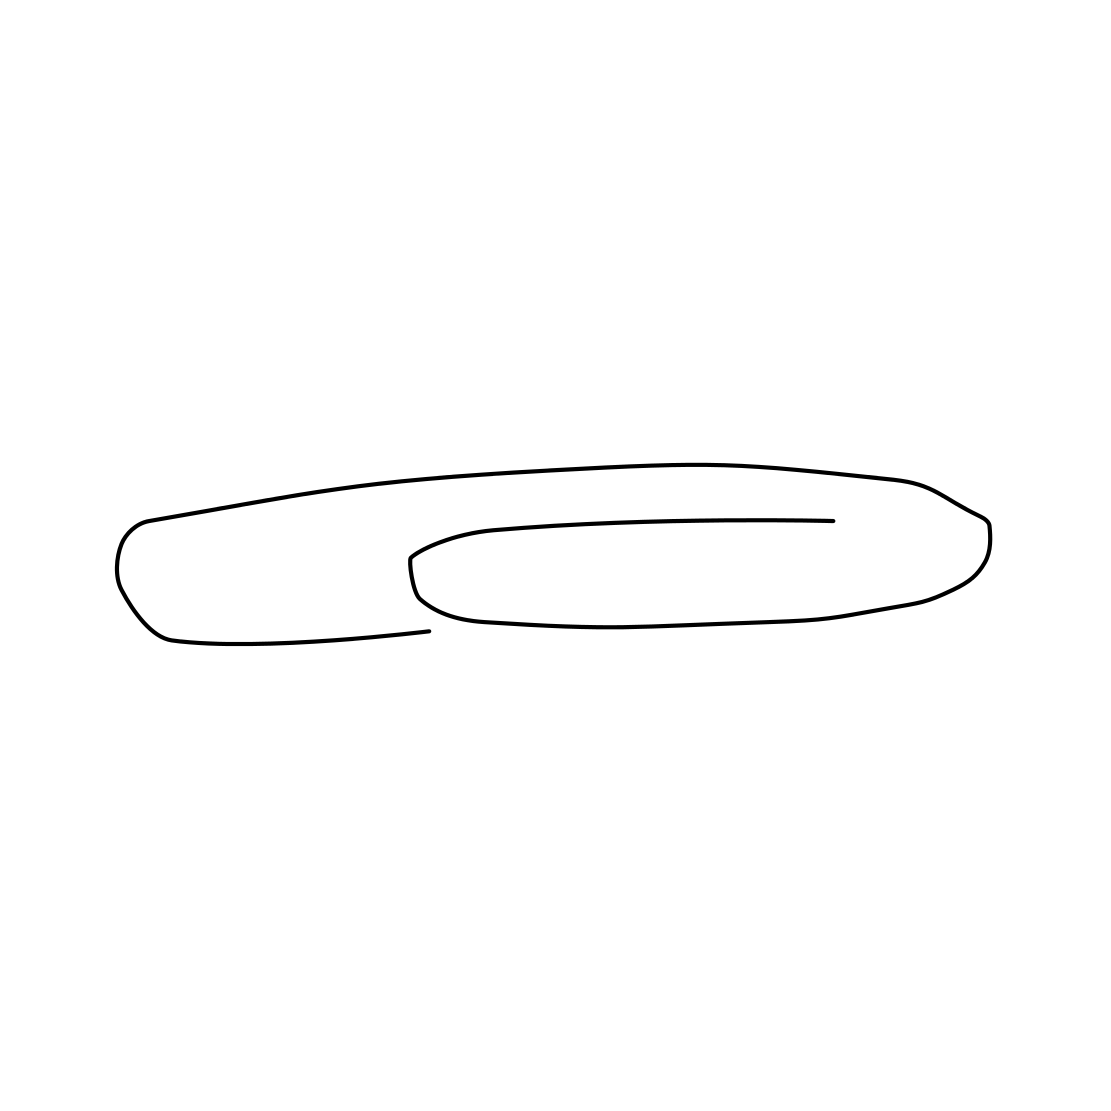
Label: paper clip